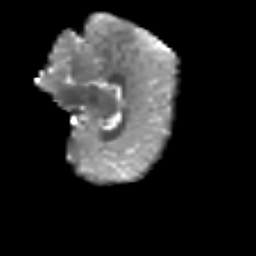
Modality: T2w
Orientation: sagittal
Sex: female
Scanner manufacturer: siemens
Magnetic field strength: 3 T
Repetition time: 5 s
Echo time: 0.071 s